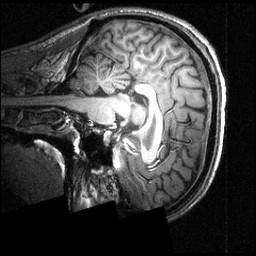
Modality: T1w
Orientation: sagittal
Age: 23
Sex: male
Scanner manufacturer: siemens
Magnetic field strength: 3.951 T
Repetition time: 1.5 s
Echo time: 0.00335 s